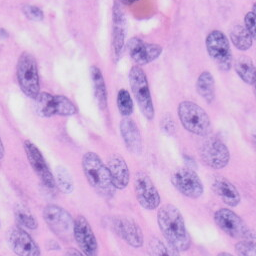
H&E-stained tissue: Skin